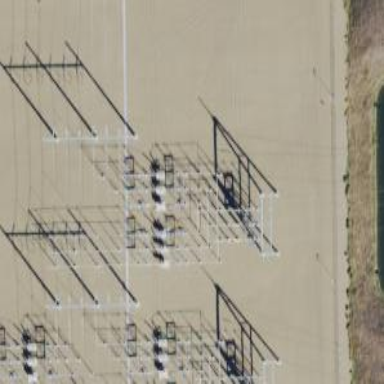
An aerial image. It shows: Switch used for power control.